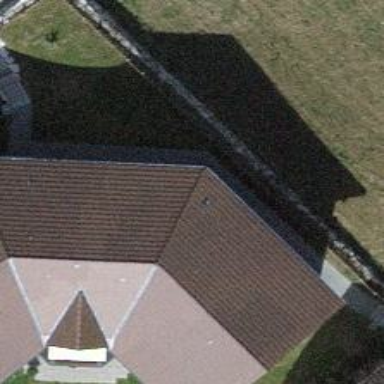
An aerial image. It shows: Gabled roof house.